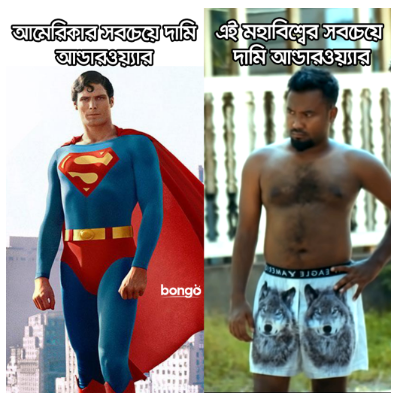
Caption: আমেরিকার সবচেয়ে দামি আন্ডারওয়্যার    এই মহাবিশ্বের সবচেয়ে দামি অ্যান্ডারওয়্যার
Label: hate